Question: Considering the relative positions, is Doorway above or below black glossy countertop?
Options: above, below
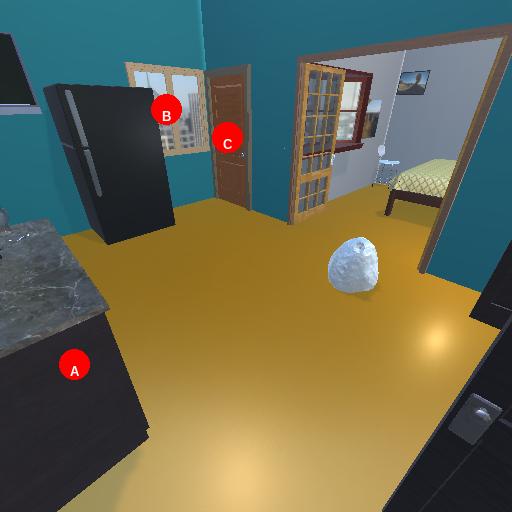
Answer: above